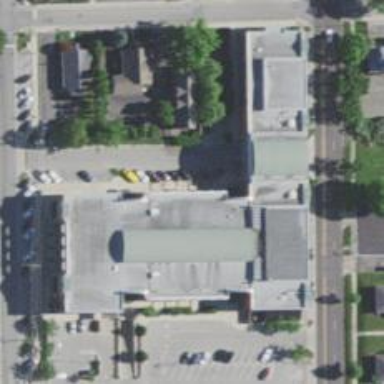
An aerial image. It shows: Retail building.